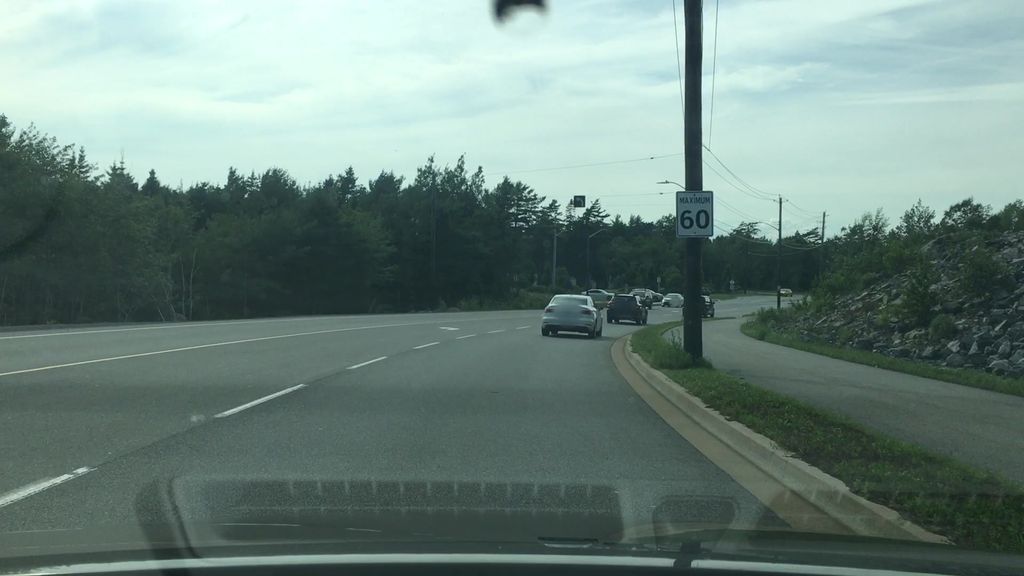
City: halifax